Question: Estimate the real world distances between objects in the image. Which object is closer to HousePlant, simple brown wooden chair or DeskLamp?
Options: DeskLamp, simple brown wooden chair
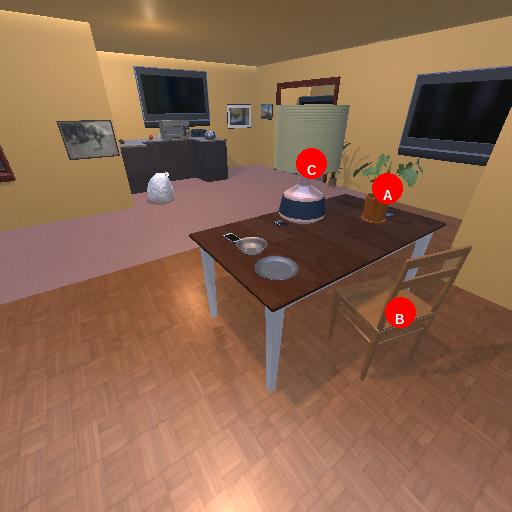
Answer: DeskLamp